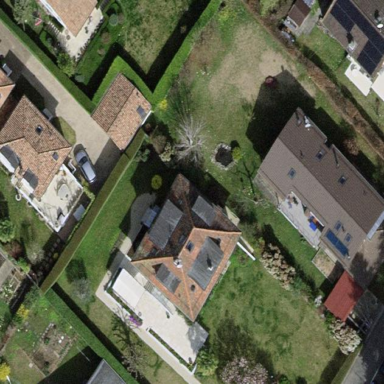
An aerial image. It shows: Garden surrounded by fence.